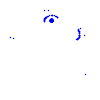
Particle: pion